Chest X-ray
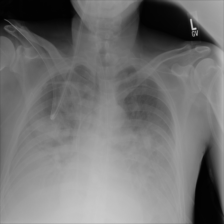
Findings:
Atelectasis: negative
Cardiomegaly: negative
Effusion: positive
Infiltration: positive
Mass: negative
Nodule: negative
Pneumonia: negative
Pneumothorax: negative
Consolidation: negative
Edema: positive
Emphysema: negative
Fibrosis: negative
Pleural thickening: negative
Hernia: negative